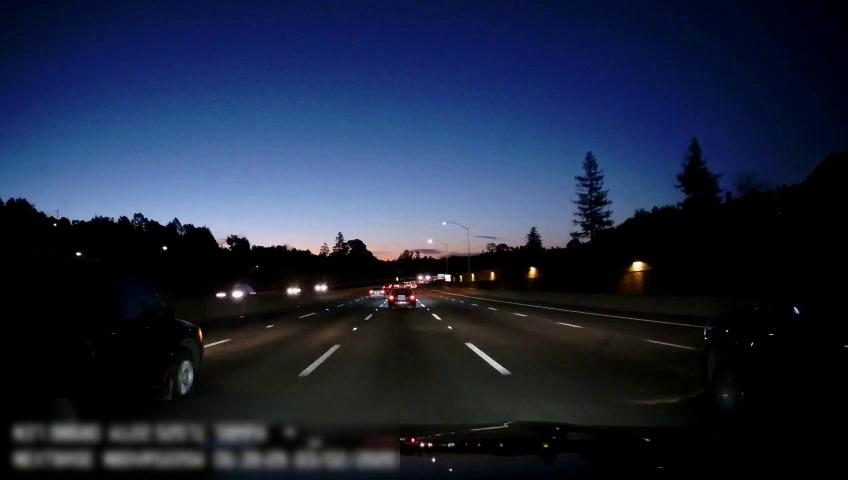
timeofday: Night
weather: Other
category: Drivable Space
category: Vehicles | Car
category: Vehicles | Car
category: Vehicles | SUV
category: Vehicles | SUV
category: Vehicles | Car
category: Vehicles | SUV
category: Vehicles | SUV
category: Lanes | Alternate Lane
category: Lanes | Alternate Lane
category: Lanes | Current Lane
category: Lanes | Current Lane
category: Lanes | Alternate Lane
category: Lanes | Alternate Lane